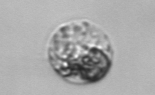
Label: Amoeba